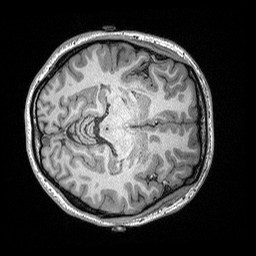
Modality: T1w
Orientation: axial
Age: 25
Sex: female